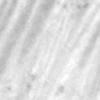
Label: change